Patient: sex F, age 71
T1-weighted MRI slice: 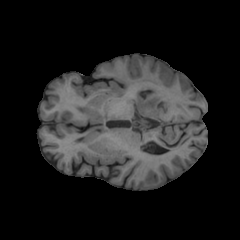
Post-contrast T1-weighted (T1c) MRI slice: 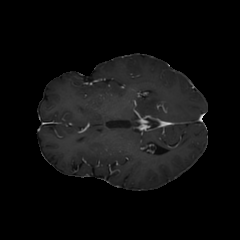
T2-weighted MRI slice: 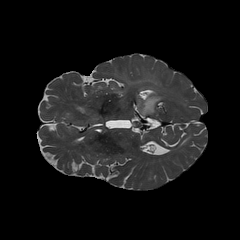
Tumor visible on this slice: yes
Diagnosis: Astrocytoma, IDH-mutant
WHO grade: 2